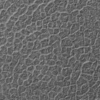
Label: not_dusty